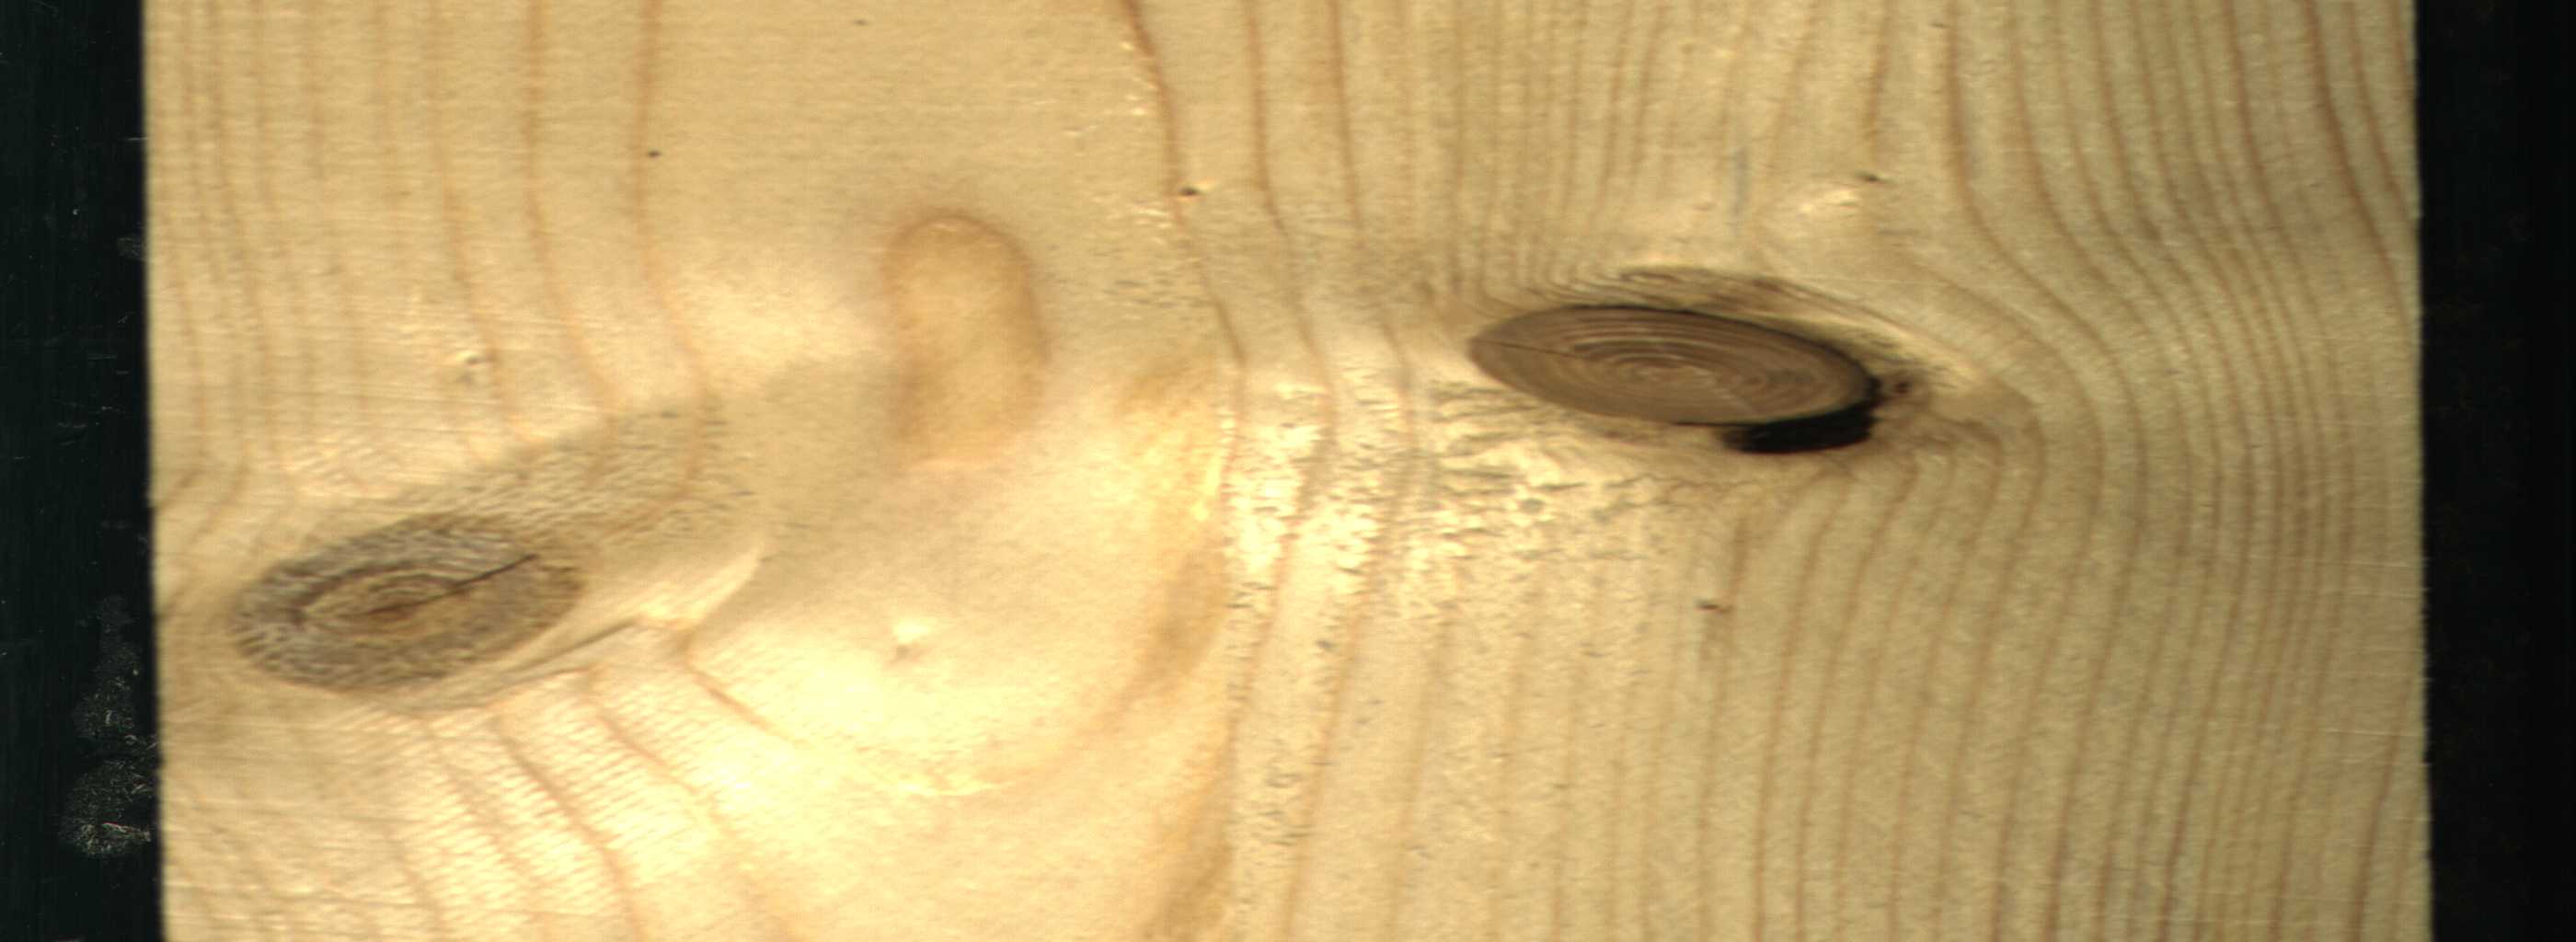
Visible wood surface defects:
knot_with_crack
Dead_Knot